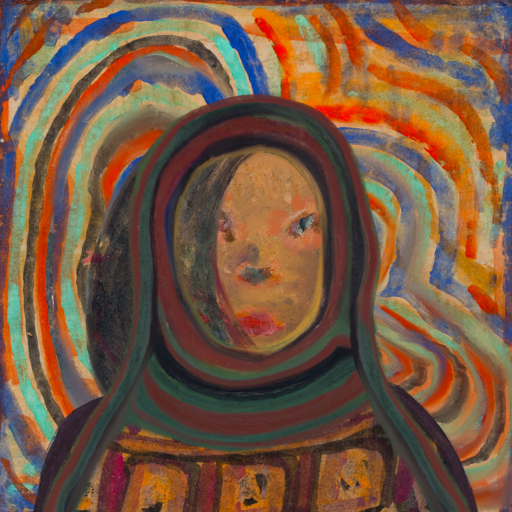
Background: Sisters, Head And Neck Front: In_The_Sun, Face Front: Boggyland, Bust: Doll, Hair Front: Gypsy_Mother, Head Accessory: After_Raid_Scarf, Second Necklace: Blank, Necklace: Blank, Baby: Blank